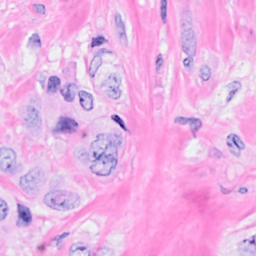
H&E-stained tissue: Breast